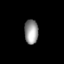
Tissue: lung
Cell type: Epithelial cells
Senescence score: 0.2031
Nuclear area (px): 331
Mean DAPI intensity: 150.003